Field crop: maize
Growth stage: 2
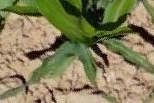
Species: maize